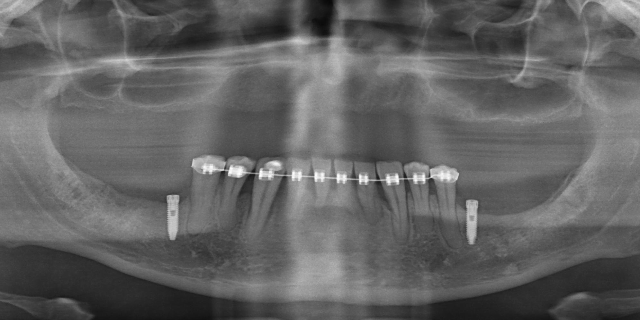
adult